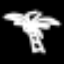
Label: palm tree